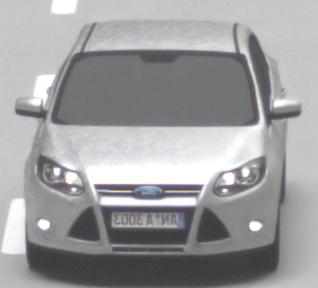
Make: Ford
Model: Focus 1.6 Ti-VCT
Detailed model: Focus (III)
Model produced from: 2011/09
Model produced until: 2014/09
Doors: 5
Color: white
Road condition: dry road
Daytime: midday
Contrast: medium contrast